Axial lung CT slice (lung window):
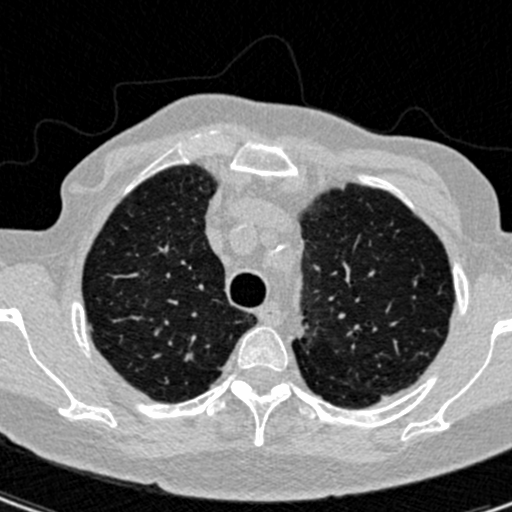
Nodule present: no